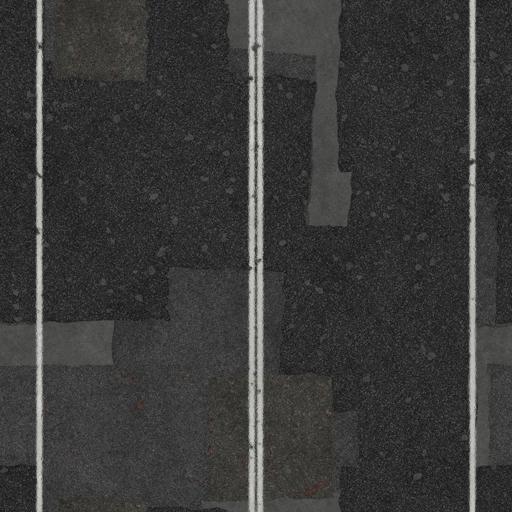
Tags: asphalt patches road street